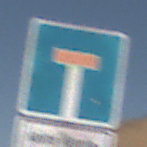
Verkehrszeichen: Sackgasse
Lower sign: HinweisGeaenderteVorfahrtVerkehrsfuehrungVerkehrsregelung3
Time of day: Midday
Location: Outdoor (Nature)
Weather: Clear
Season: NotSpecified
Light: Natural